Interaction volume radius: 5 \u00c5
Interaction volume height: 50 \u00c5
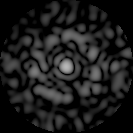
Disorder parameter: 0.8327